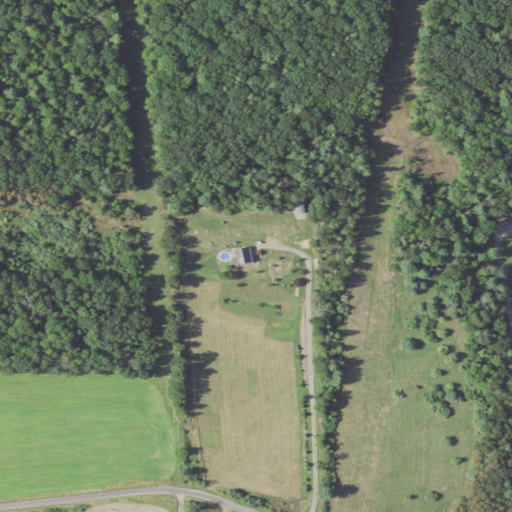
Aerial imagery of mountain in Pennsylvania named Browntown Mountain containing mixed forest, pasture, deciduous forest, cultivated crops, open development, evergreen forest, and medium intensity development